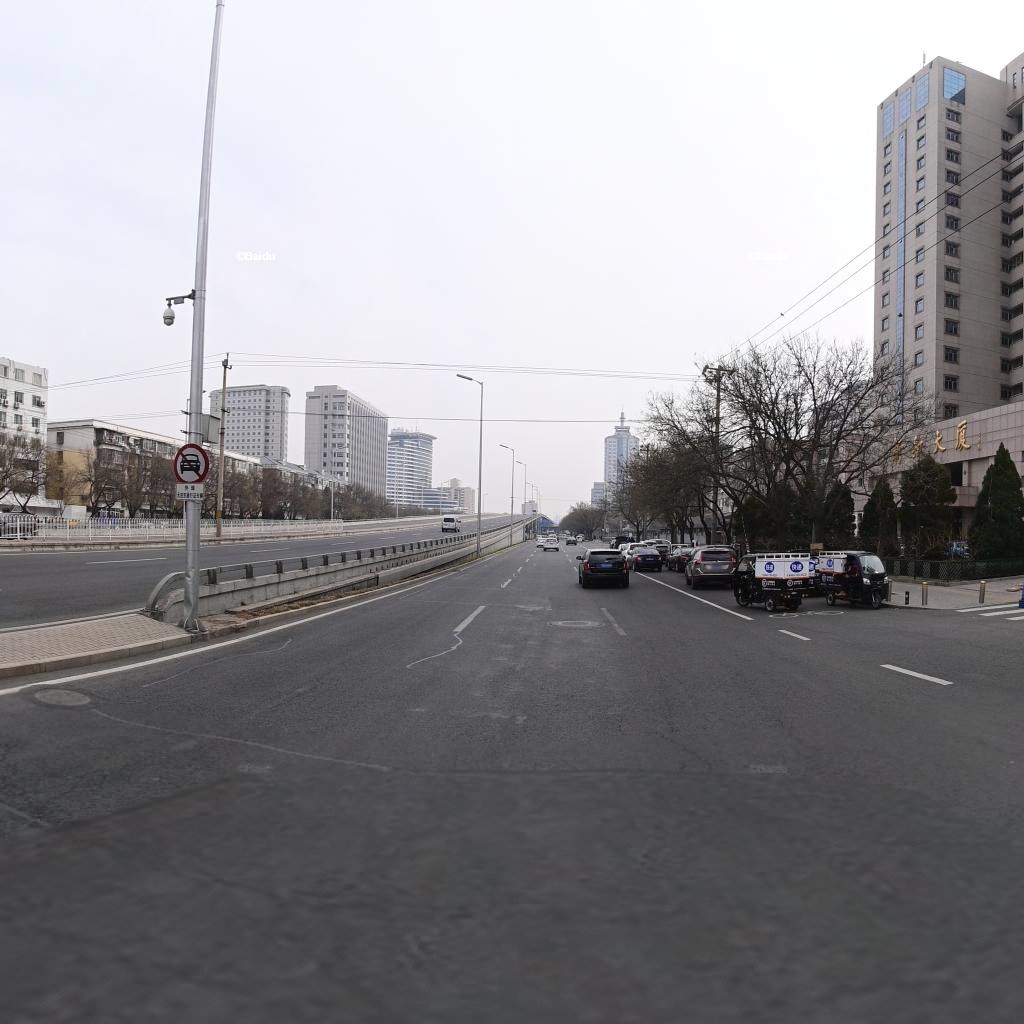
Region: Haidian
Road damage annotations: longitudinal patch, longitudinal patch, transverse patch, manhole cover, longitudinal crack, manhole cover, transverse patch, transverse patch